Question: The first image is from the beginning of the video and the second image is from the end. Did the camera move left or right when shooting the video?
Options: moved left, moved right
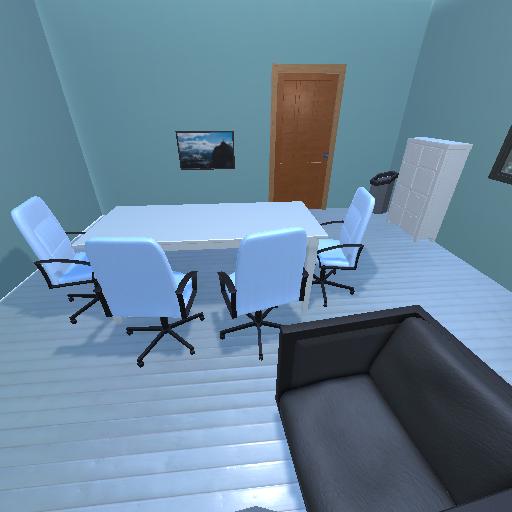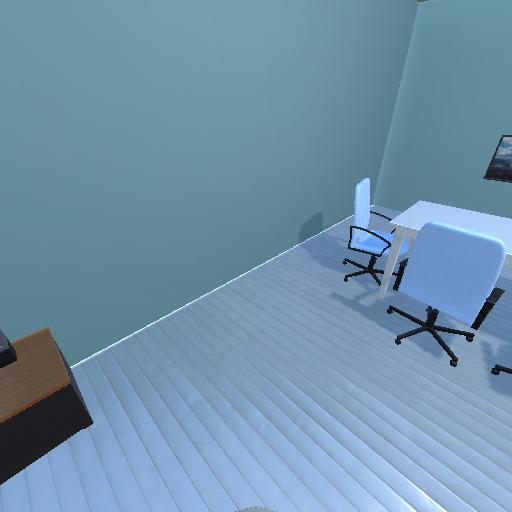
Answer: moved left